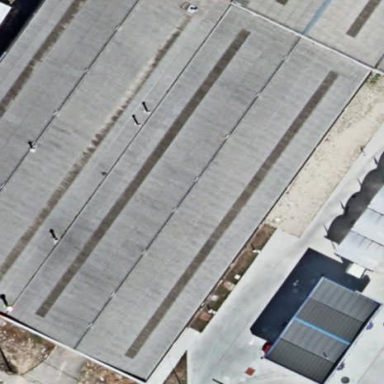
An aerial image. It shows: Warehouse.